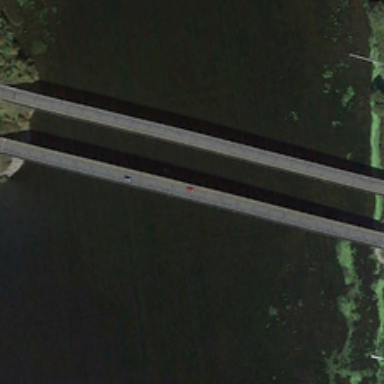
Two parallel bridges are over a dark green river .